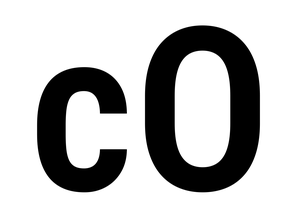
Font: Roboto_Condensed_SemiBold